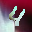
Label: 4